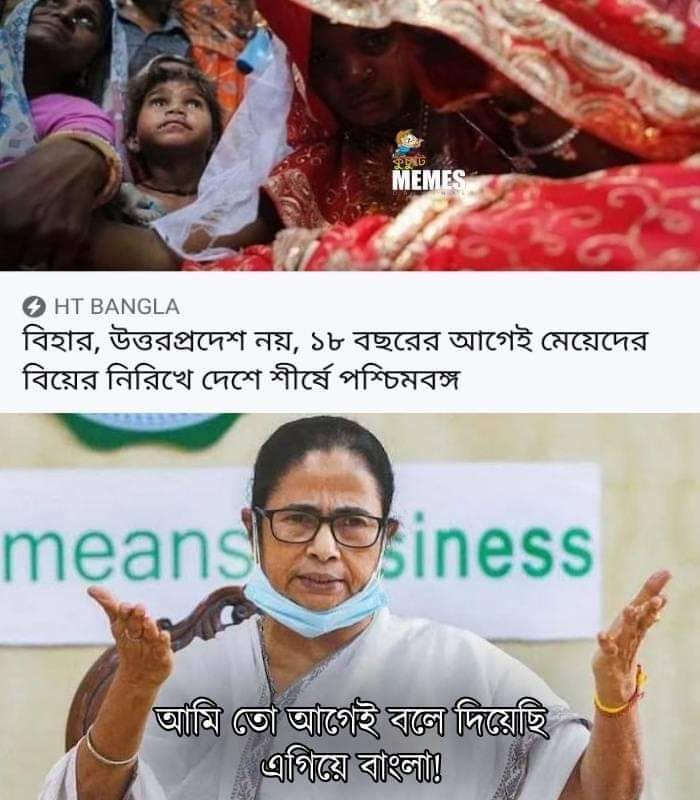
Text: বিহার, উত্তরপ্রদেশ নয়, ১৮ বছরের আগেই মেয়েদের বিয়ের নিরিখে দেশে শীর্ষে পশ্চিমবঙ্গ আমি তো আগেই বলে দিয়েছি এগিয়ে বাংলা!
Label: Hate
Hate category: Political
Targeted group: Organization